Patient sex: F
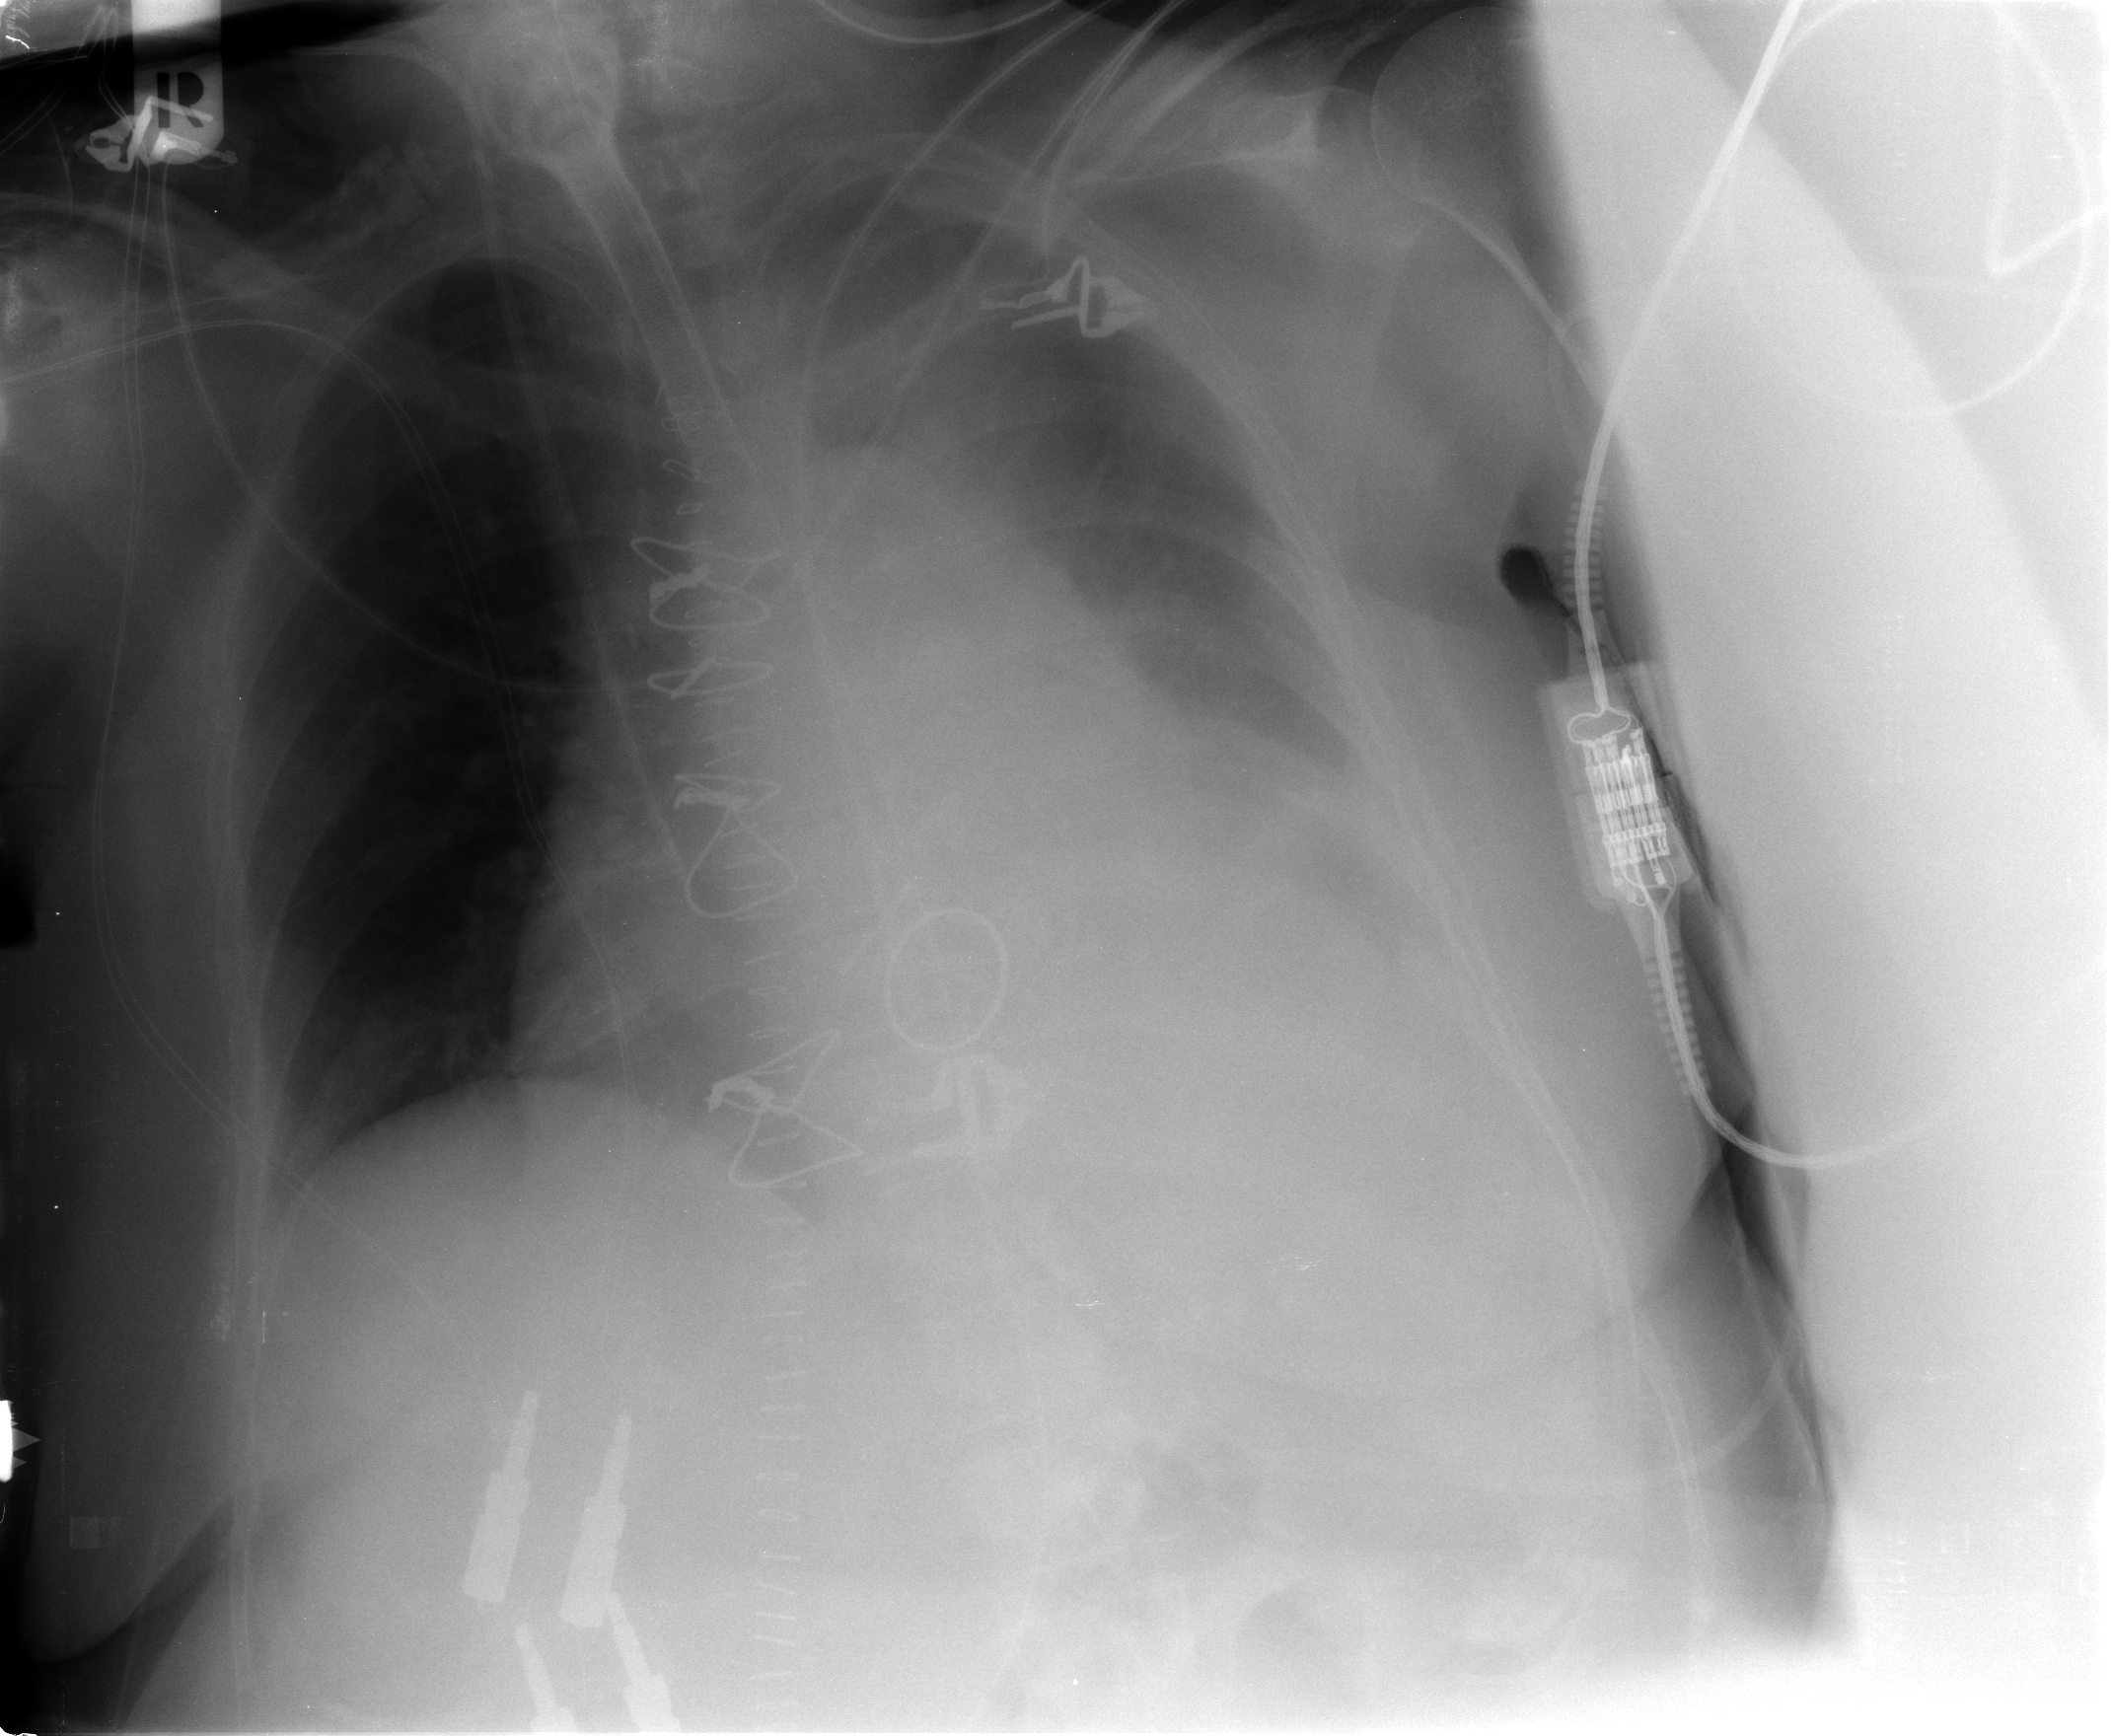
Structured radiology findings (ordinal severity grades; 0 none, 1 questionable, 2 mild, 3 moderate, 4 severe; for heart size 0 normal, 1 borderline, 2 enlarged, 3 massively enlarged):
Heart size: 2
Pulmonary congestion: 1
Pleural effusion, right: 0
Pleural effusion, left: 3
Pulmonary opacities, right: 0
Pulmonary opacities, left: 0
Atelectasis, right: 1
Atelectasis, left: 2